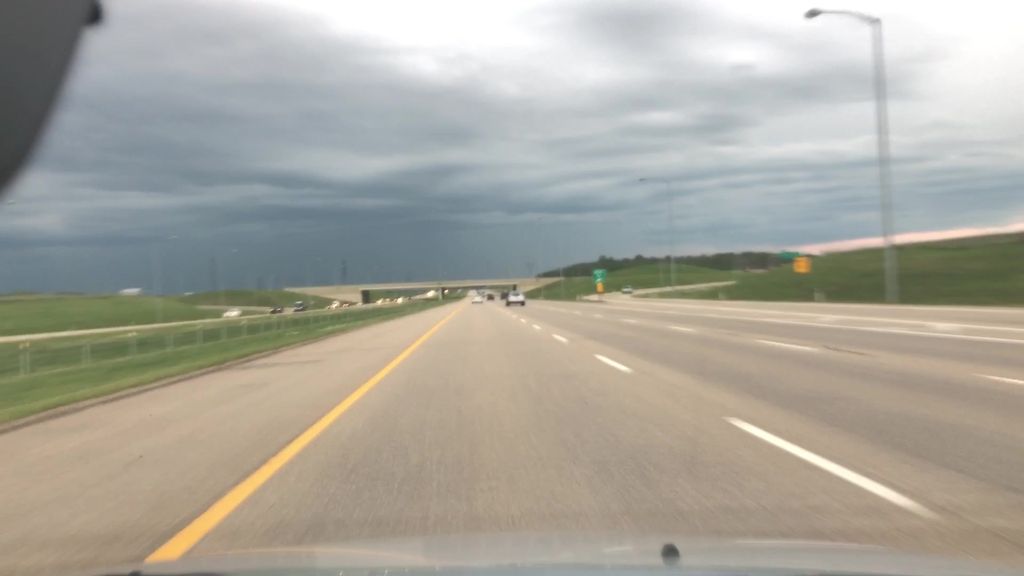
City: edmonton